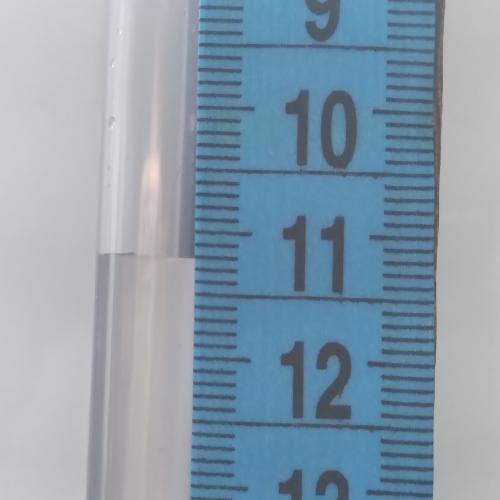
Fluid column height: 11.2 cm